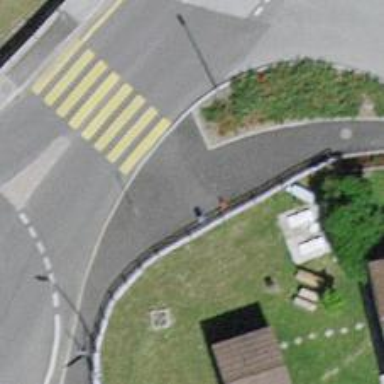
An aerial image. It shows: Sidewalk along the footway.